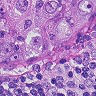
Metastatic tissue present: yes